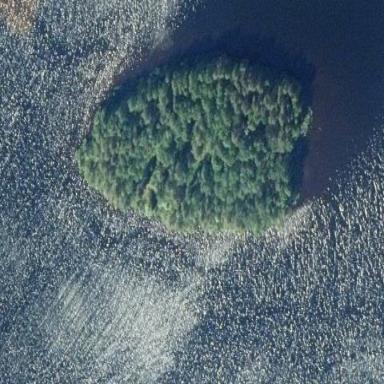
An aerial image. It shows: Islet.